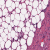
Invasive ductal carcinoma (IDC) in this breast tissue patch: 0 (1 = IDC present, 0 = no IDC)